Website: crate-barrel
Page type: cart
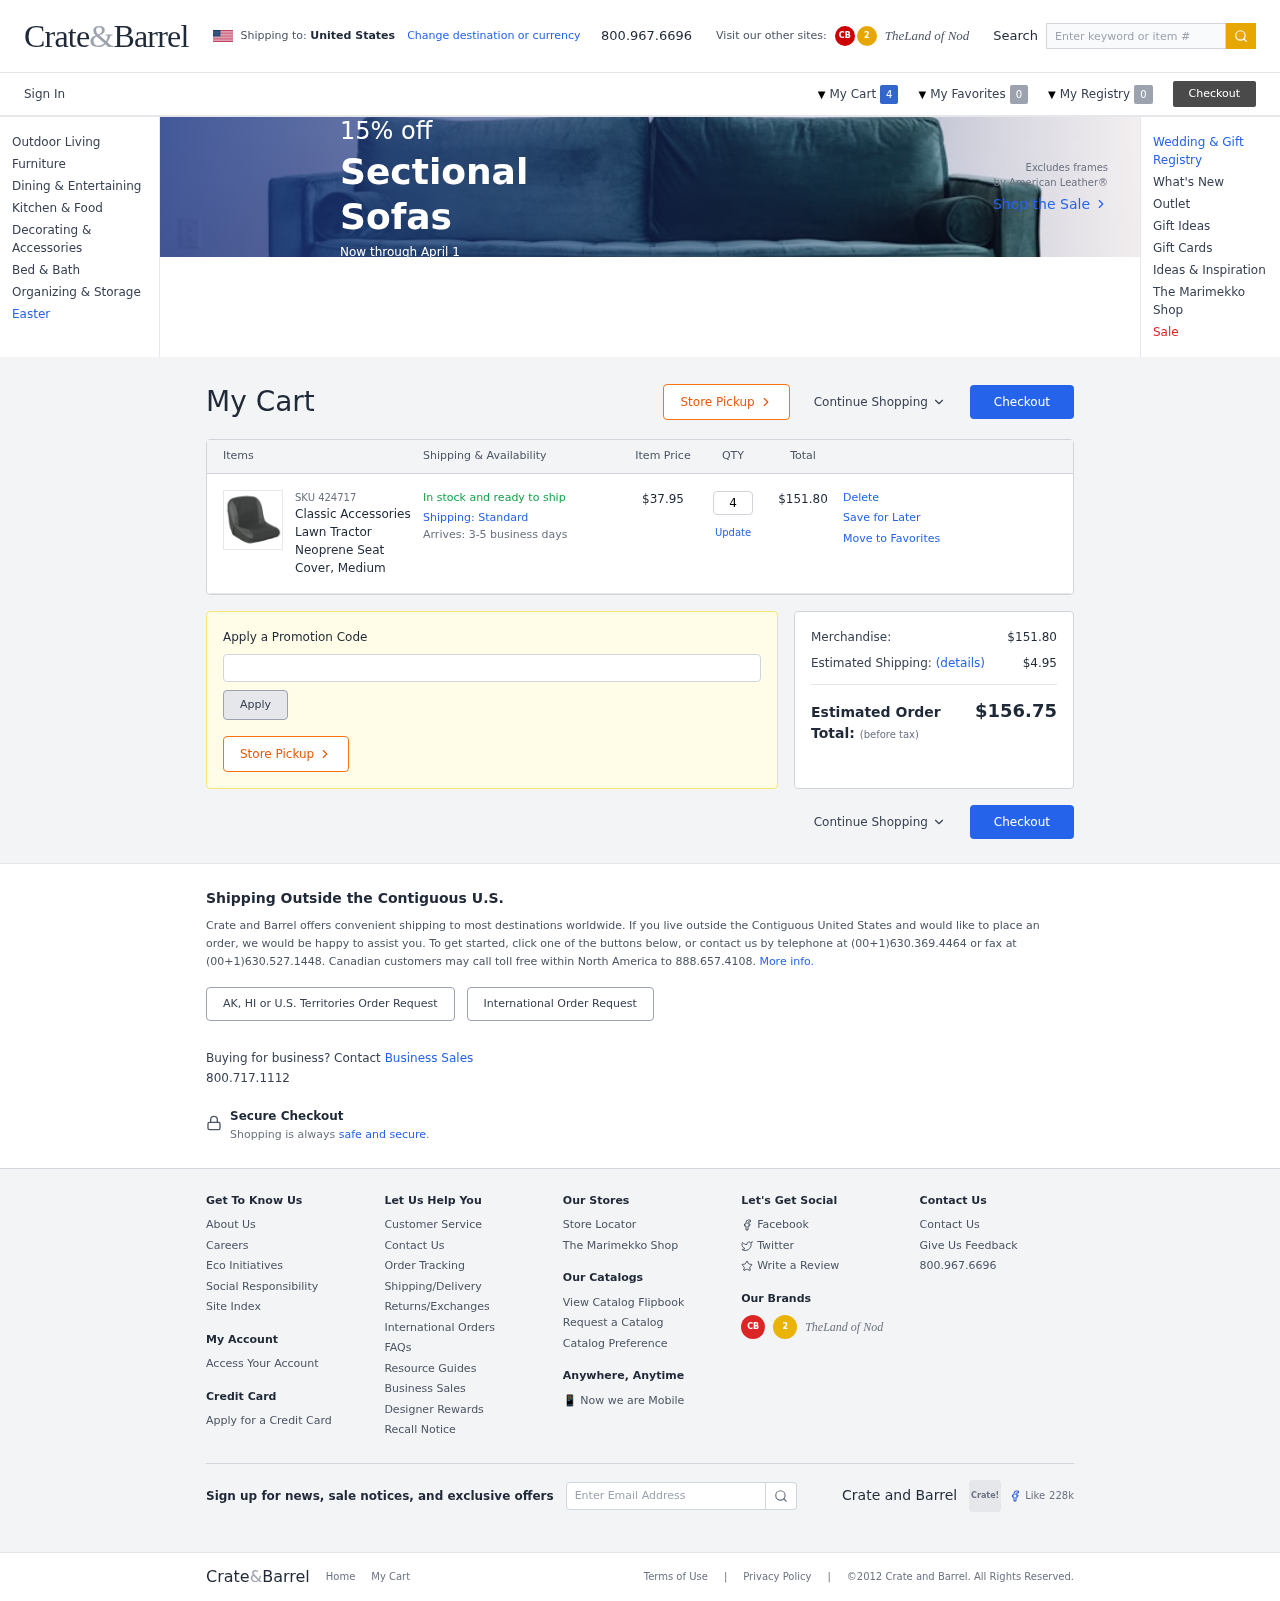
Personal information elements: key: PII_PROMO_CODE
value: VIP8077
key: PII_COUNTRY
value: United States
Product elements: key: PRODUCT1_NAME
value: Classic Accessories Lawn Tractor Neoprene Seat Cover, Medium
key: PRODUCT1_PRICE
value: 37.95
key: PRODUCT1_QUANTITY
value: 4
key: PRODUCT1_SKU
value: SKU 424717
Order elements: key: ORDER_NUM_ITEMS
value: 4
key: ORDER_ITEM_TOTAL
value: $151.80
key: ORDER_SUBTOTAL
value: $151.80
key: ORDER_SHIPPING_COST
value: $4.95
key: ORDER_TOTAL
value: $156.75
Search elements: key: HEADER_SEARCH
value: Enter keyword or item #